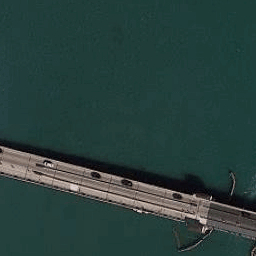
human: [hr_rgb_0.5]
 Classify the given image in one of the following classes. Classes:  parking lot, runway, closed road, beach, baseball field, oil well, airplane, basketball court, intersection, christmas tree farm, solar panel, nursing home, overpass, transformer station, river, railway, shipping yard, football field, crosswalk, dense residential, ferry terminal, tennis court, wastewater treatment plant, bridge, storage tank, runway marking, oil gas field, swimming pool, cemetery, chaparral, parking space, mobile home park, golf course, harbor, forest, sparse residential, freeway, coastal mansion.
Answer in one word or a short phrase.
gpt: bridge